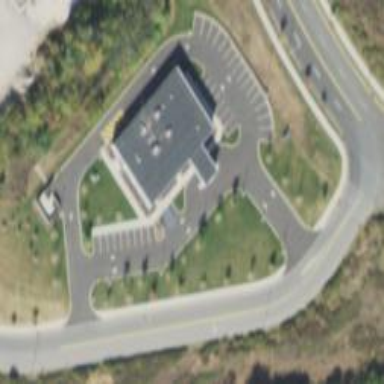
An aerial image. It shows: Clinic.